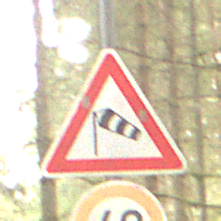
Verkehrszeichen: SeitenwindVonLinks
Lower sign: Geschwindigkeit60
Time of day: MorningAfternoon
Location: Outdoor (Nature)
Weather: Overcast
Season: Winter
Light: Natural